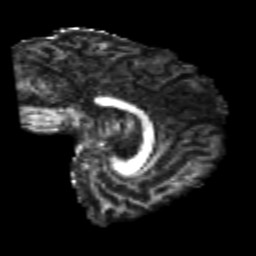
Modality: FA
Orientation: sagittal
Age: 24
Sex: male
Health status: healthy
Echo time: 0.074 s